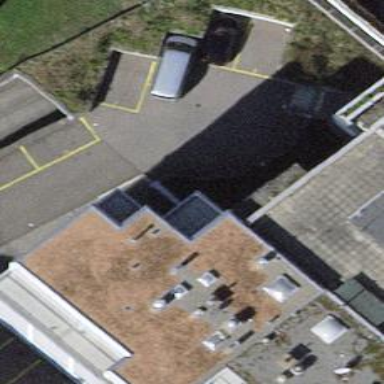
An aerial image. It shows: The building has flat roof oriented across. The roof is major part of the building.